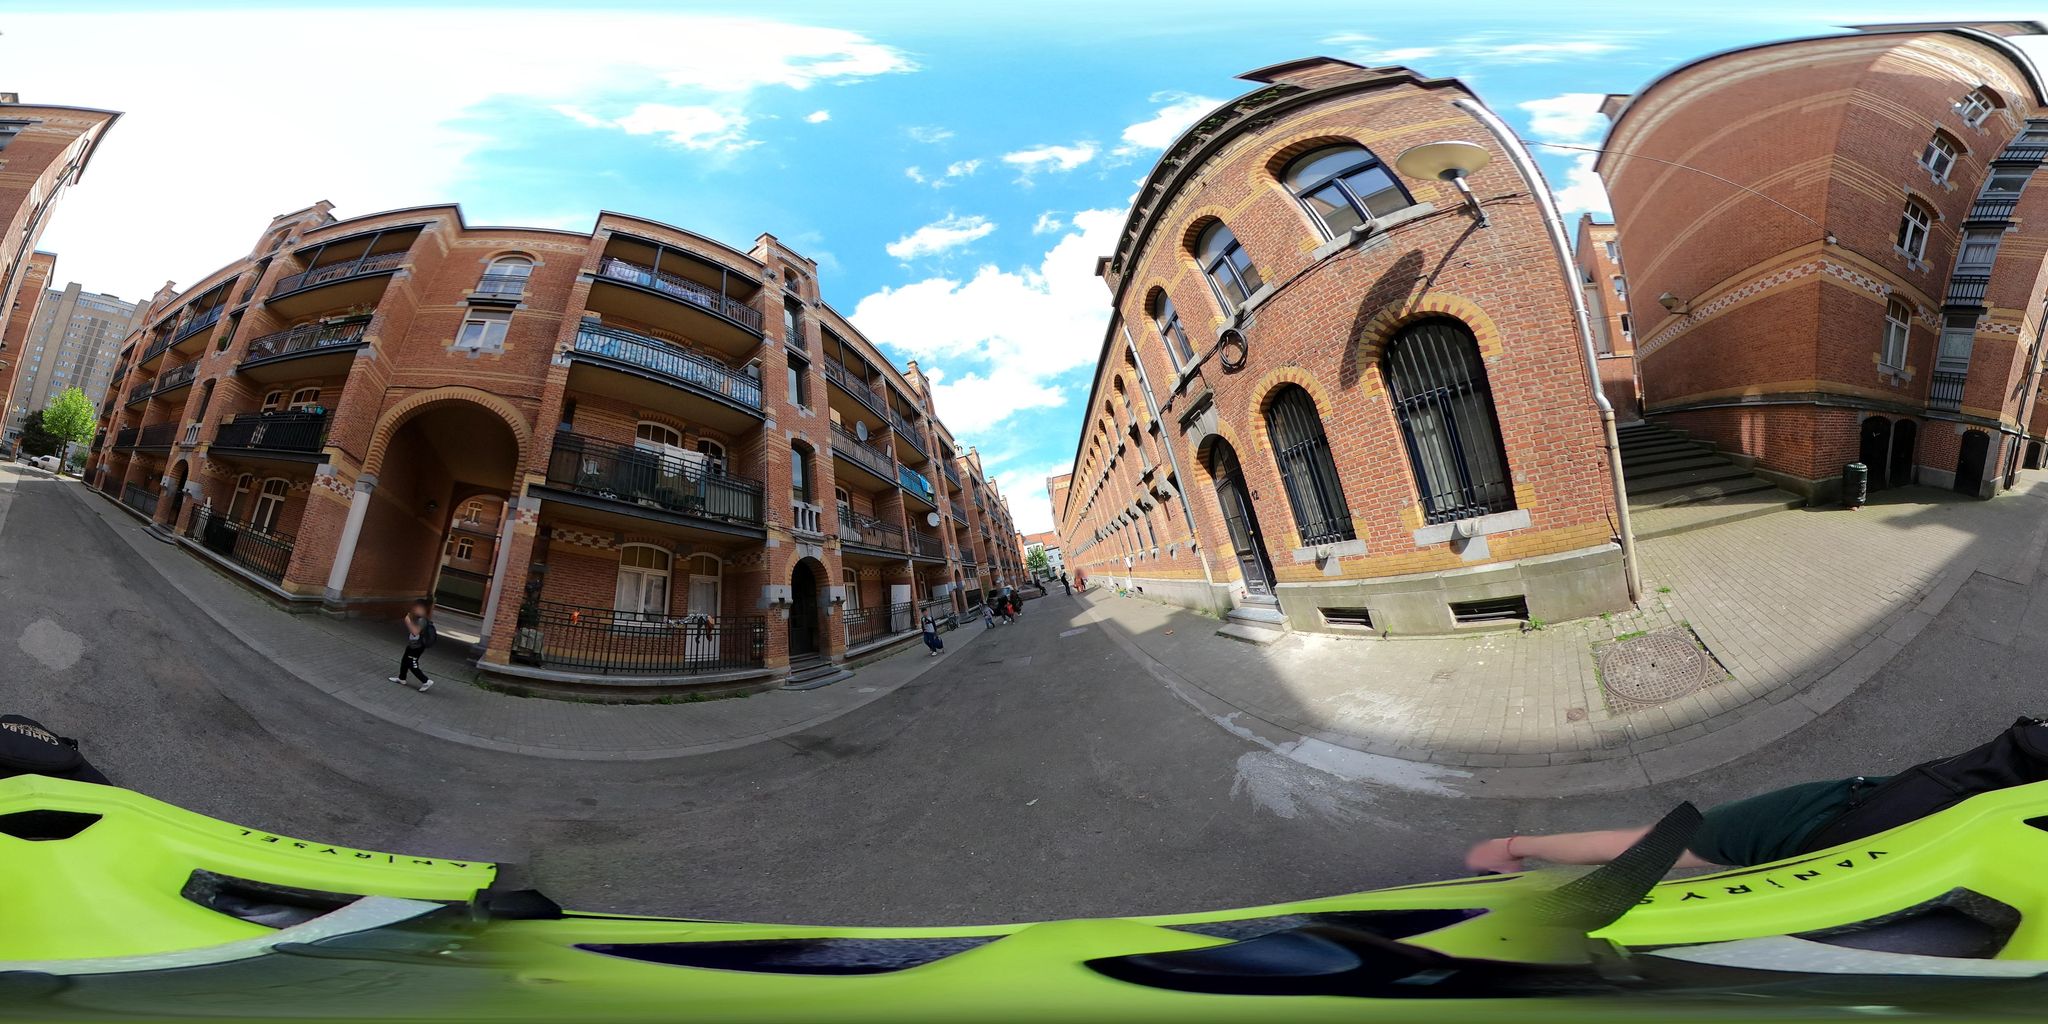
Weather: clear
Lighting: day
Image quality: slightly poor
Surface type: cycling surface
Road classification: steps, pedestrian, living_street
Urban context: urban centre
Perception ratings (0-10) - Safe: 0.34, Lively: 4.67, Beautiful: 4.4, Boring: 5.33, Depressing: 0.69, Wealthy: 1.47